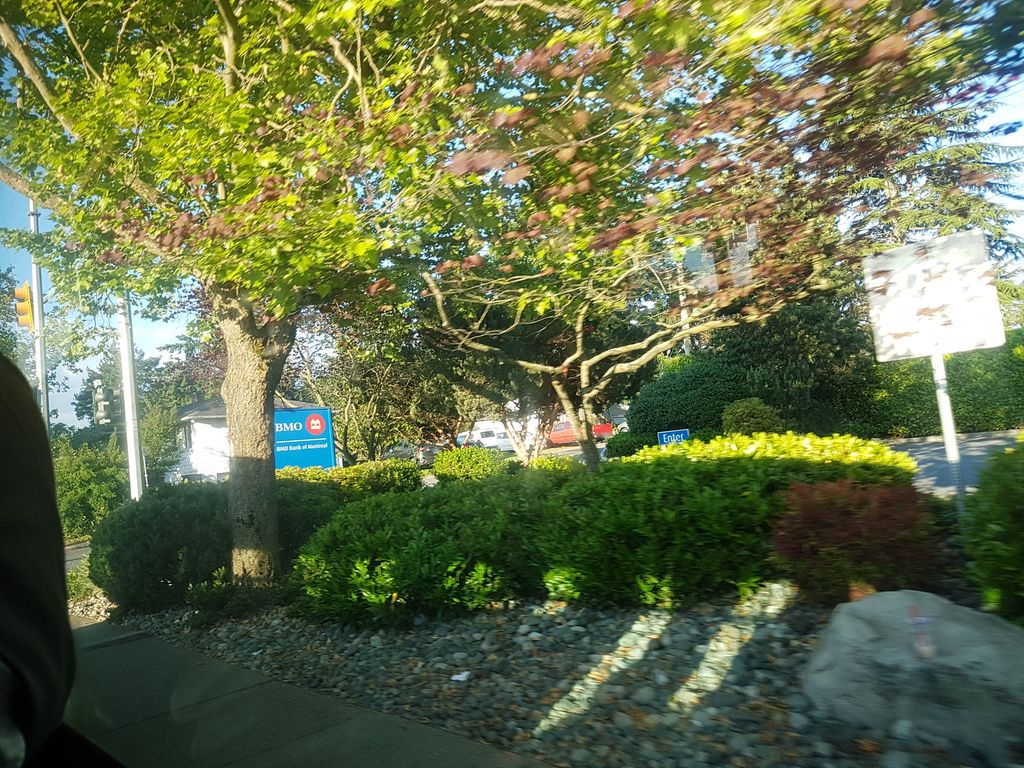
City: victoria